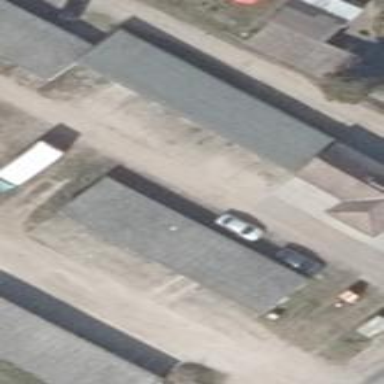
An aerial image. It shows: Garage building.